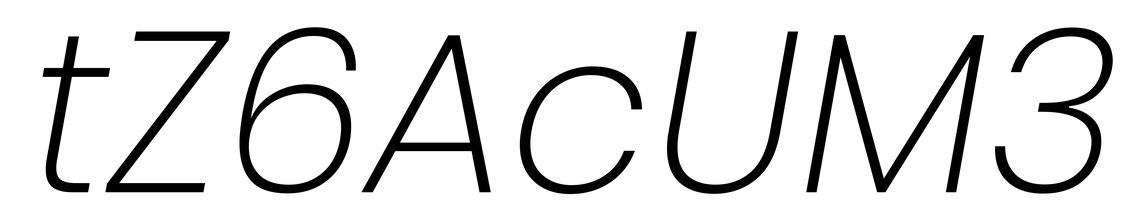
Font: Poppins-ExtraLightItalic